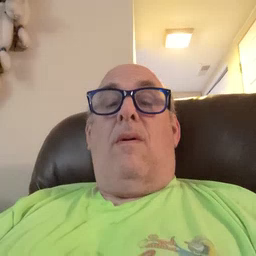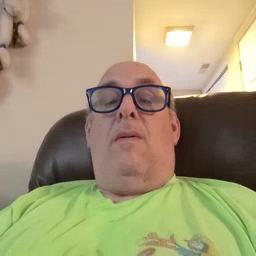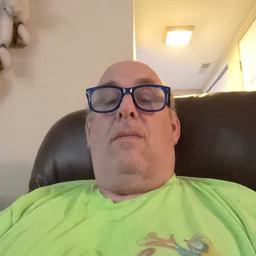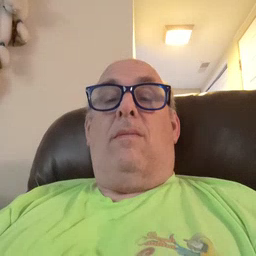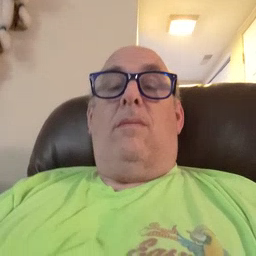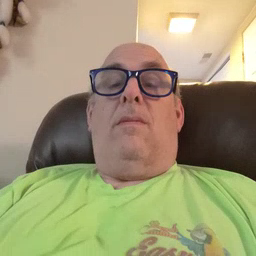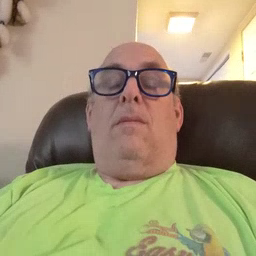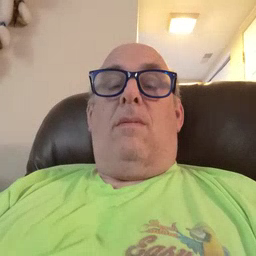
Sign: vacuum